Question: I am trying to code more of my designs with HTML5 and CSS3 but I was curious to know what some do for their objects. I wanted to know how I can duplicate this image with all CSS, preferably within one class, if it can be done. What is the way to go about doing this?

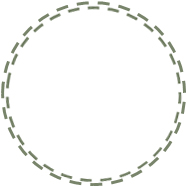
Answer: This would be the css to get that effect:
'''
div{
width: 200px;
height: 200px;
border: 2px dashed black;
margin: 100px;
border-radius: 50%;
}
div:after{
content: ' ';
display: block;
margin: -10px;
width: 215px; height: 215px;
border: 2px dashed black;
transform:rotate(16deg);
border-radius: 50%;
}
'''